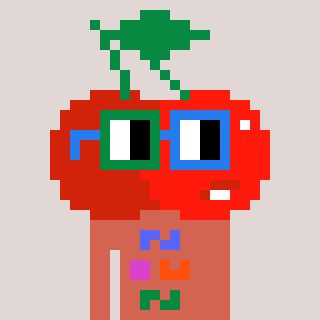
a pixel art character with square green and blue glasses, a cherry-shaped head and a peachy-colored body on a warm background